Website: home-depot
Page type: order-tracking
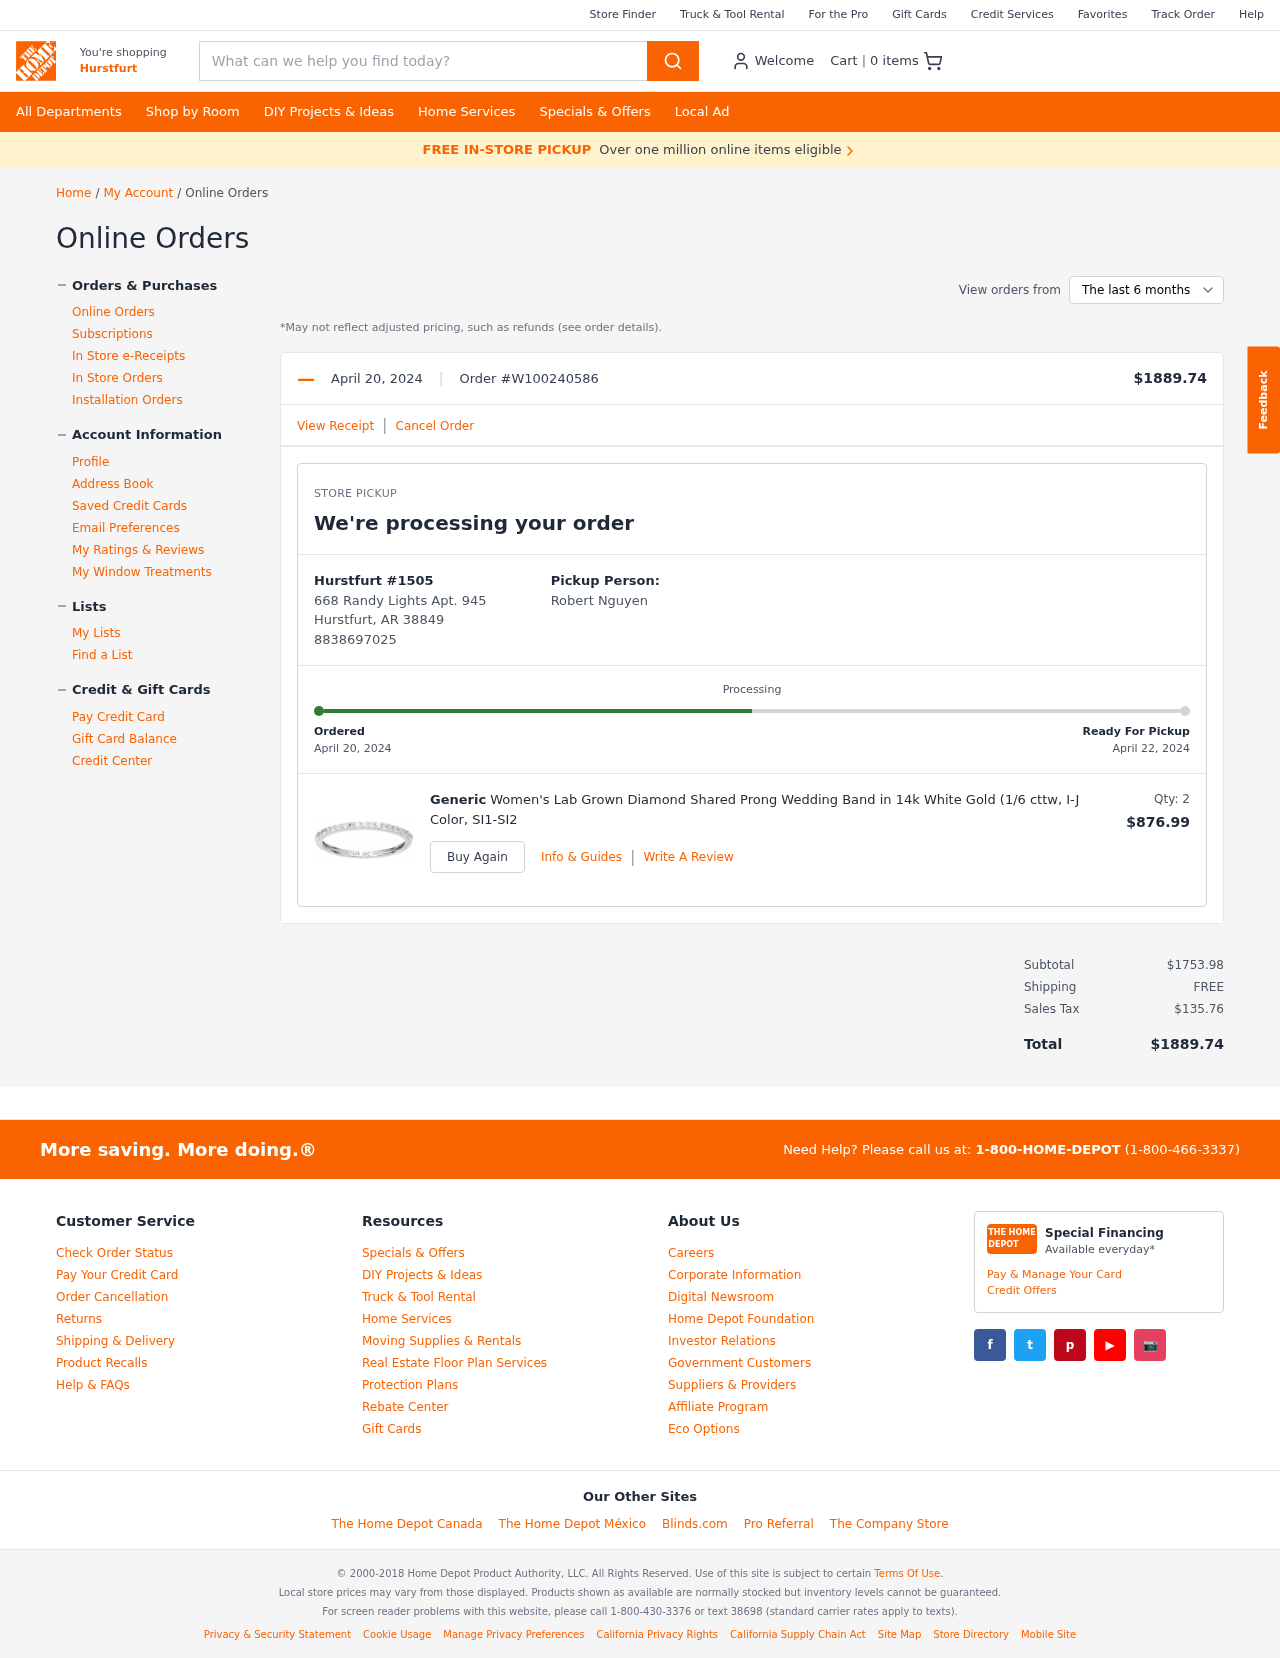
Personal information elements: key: PII_CITY
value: Hurstfurt
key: PII_FULLNAME
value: Robert Nguyen
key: PII_LOCATION1_CITY
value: Hurstfurt
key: PII_LOCATION1_STREET
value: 668 Randy Lights Apt. 945
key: PII_LOCATION1_CITY_STATE_ZIP
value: Hurstfurt, AR 38849
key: PII_PHONE
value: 8838697025
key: PII_PHONE_LINE
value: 7025
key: PII_PHONE_SUFFIX
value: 7025
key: PII_PHONE2
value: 8838697025
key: PII_PHONE3
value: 8838697025
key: PII_PHONE_NUMERIC
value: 8838697025
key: PII_PHONE_LINE_NUMERIC
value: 7025
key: PII_PHONE_SUFFIX_NUMERIC
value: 7025
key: PII_PHONE2_NUMERIC
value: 8838697025
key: PII_PHONE3_NUMERIC
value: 8838697025
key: PII_PHONE_DIGITS
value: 8838697025
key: PII_PHONE_LAST4
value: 7025
Product elements: key: PRODUCT1_BRAND
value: Generic
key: PRODUCT1_NAME
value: Women's Lab Grown Diamond Shared Prong Wedding Band in 14k White Gold (1/6 cttw, I-J Color, SI1-SI2
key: PRODUCT1_PRICE
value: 876.99
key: PRODUCT1_QUANTITY
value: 2
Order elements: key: ORDER_NUM_ITEMS
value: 0
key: ORDER_DATE
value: April 20, 2024
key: ORDER_ID
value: W100240586
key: ORDER_TOTAL
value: $1889.74
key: ORDER_DATE2
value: April 20, 2024
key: ORDER_DELIVERY_DATE
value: April 22, 2024
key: ORDER_SUBTOTAL
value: $1753.98
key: ORDER_SHIPPING_COST
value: FREE
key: ORDER_TAX
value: $135.76
Search elements: key: HEADER_SEARCH
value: What can we help you find today?